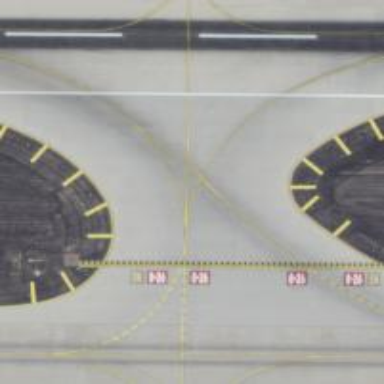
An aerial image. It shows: Image of taxiway at airport.